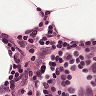
Metastatic tissue present: no